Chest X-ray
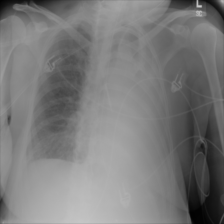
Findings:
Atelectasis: positive
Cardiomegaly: negative
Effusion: negative
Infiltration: negative
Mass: negative
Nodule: negative
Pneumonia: negative
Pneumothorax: negative
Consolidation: negative
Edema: negative
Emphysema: negative
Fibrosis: negative
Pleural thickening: negative
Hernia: negative